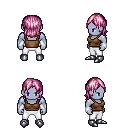
a pixel art fantasy rpg character, male body template, dark elf, purple skin, brown pirate shirt, white pants, pink long bangs hairstyle, white cloth bracers, metal boots, four views (front, back, left, right), 2x2 character sprite sheet, small pixel art, hard edges, no anti-aliasing